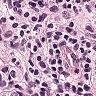
Metastatic tissue present: yes